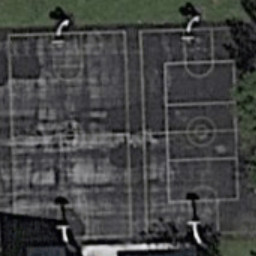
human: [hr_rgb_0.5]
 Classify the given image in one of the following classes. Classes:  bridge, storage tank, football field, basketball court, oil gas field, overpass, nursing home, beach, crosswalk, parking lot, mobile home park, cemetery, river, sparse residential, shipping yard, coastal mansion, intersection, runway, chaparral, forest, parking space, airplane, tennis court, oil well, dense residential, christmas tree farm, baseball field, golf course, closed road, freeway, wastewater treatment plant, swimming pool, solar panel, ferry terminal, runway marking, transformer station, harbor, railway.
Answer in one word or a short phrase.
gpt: basketball court